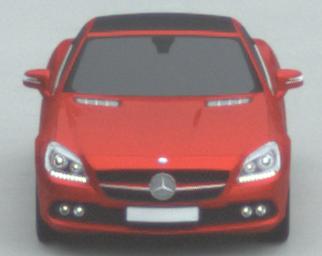
Make: Mercedes-Benz
Model: SLK 200
Detailed model: SLK-Class (172)
Model produced from: 2011/03
Model produced until: 2015/04
Doors: 2
Color: red
Road condition: dry road
Daytime: midday
Contrast: low contrast